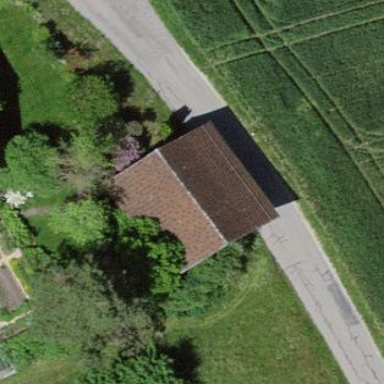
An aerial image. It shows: Barn.